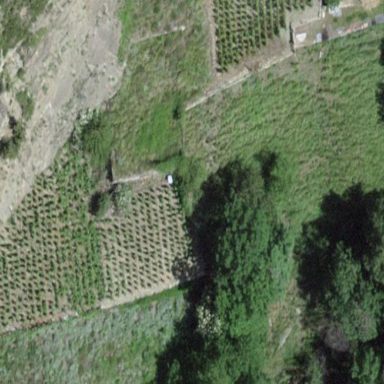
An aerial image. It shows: Vineyard growing grapes.